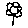
Label: flower